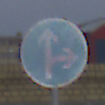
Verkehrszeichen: VorgeschriebeneFahrtrichtungGeradeausOderRechts
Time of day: SunriseSunset
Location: Outdoor (Beach)
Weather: Overcast
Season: NotSpecified
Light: Natural